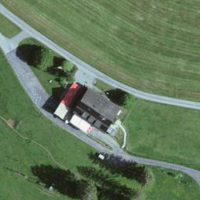
EUNIS habitat code: 24
Species observed at this site:
Galium mollugo
Geum rivale
Sorbus aucuparia